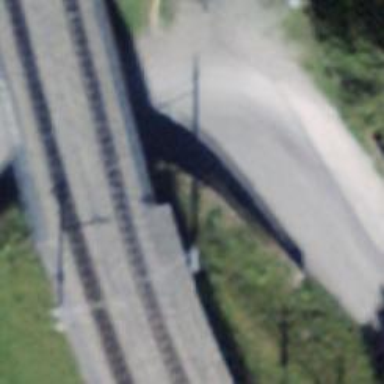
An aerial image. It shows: Narrow-gauge railway bridge with electrified contact line. It serves as siding with one track.